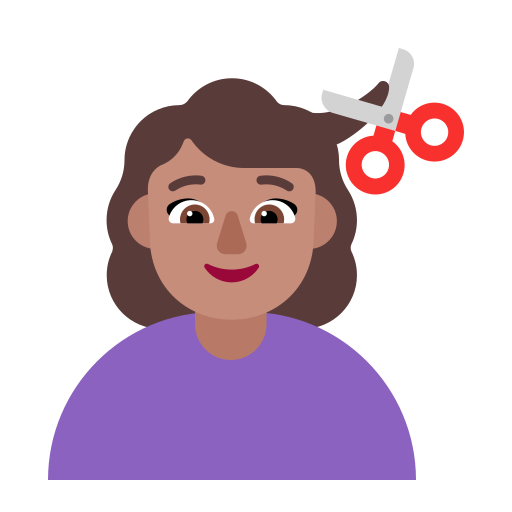
woman getting haircut flat